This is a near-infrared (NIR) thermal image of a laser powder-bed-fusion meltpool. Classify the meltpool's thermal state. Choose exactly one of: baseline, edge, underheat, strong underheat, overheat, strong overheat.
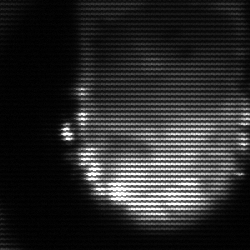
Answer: baseline